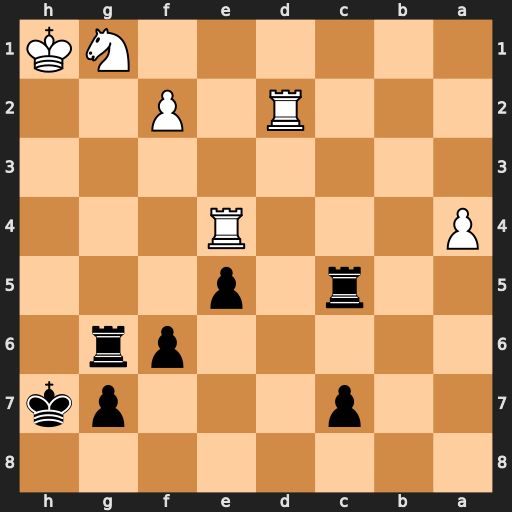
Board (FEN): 8/2p3pk/5pr1/2r1p3/P3R3/8/3R1P2/6NK
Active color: b
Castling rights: -
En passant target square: -
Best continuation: Rc1 Rh4+ Kg8